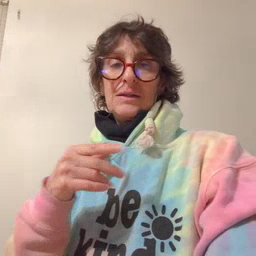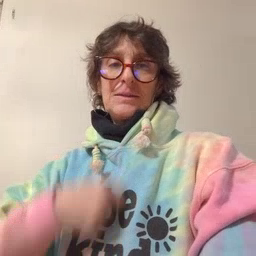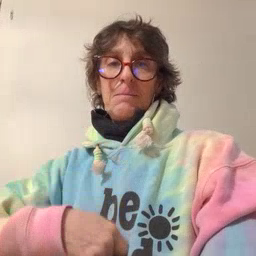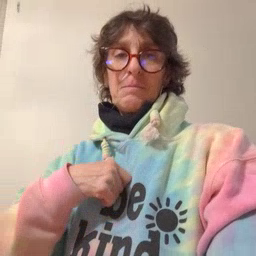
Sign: zipper